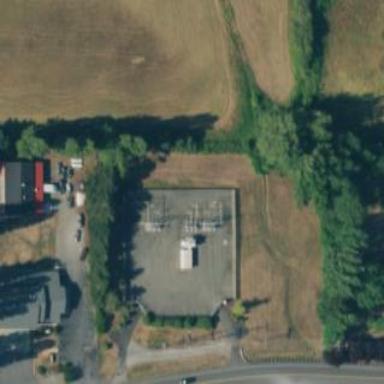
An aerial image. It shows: Distribution level power substation enclosed by fence.